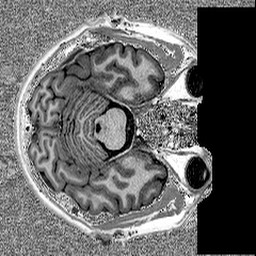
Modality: MP2RAGE
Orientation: axial
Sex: male